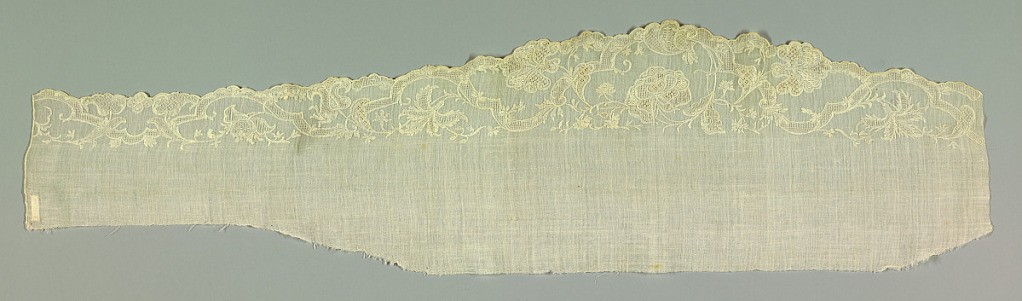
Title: Border
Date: late 17th–early 18th century
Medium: muslin Technique: deflected element work (drawnwork and embroidery)
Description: Scalloped muslin border showing intertwining floral garland and ribbon in an asymmetric pattern.